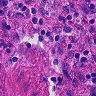
Metastatic tissue present: no